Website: lowes
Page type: customer-info-address
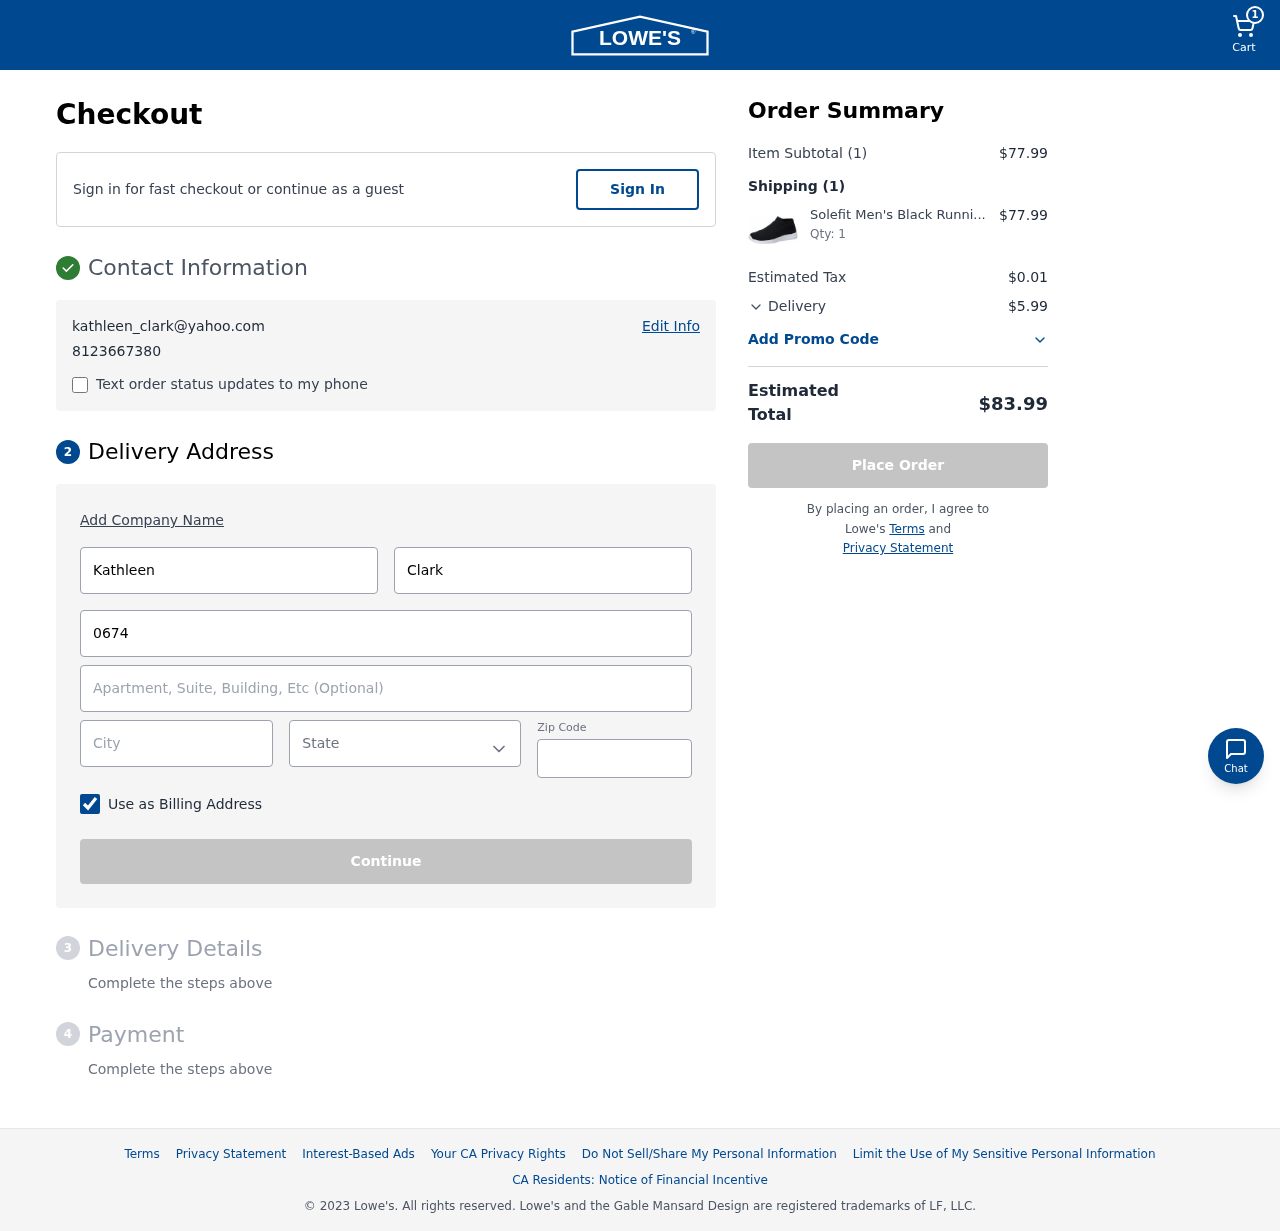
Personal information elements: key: PII_CITY
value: Stoutchester
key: PII_EMAIL
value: kathleen_clark@yahoo.com
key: PII_FIRSTNAME
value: Kathleen
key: PII_LASTNAME
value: Clark
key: PII_PHONE
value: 8123667380
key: PII_POSTCODE
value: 41618
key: PII_STATE
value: North Carolina
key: PII_STREET
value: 0674 Dorsey Fork
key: PII_STREET2
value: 714 Tiffany Vista
Product elements: key: PRODUCT1_NAME
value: Solefit Men's Black Running Shoes-7 UK (40 EU) (SLFT-1106)
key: PRODUCT1_QUANTITY
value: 1
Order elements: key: ORDER_NUM_ITEMS
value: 1
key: ORDER_SUBTOTAL
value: $77.99
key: ORDER_NUM_ITEMS2
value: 1
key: ORDER_SUBTOTAL2
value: $77.99
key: ORDER_TAX
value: $0.01
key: ORDER_SHIPPING_COST
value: $5.99
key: ORDER_TOTAL
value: $83.99